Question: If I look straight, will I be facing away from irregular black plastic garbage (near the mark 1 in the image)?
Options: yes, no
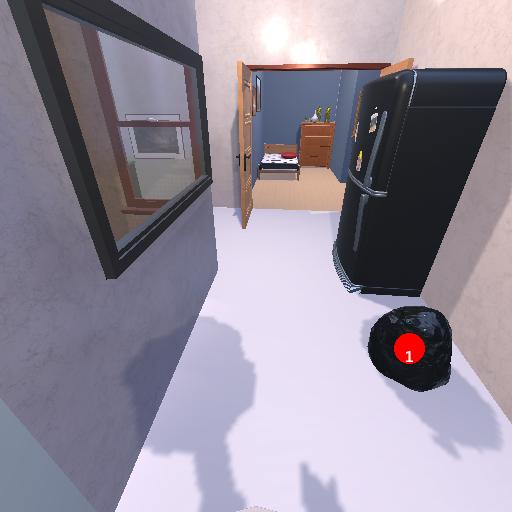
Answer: yes